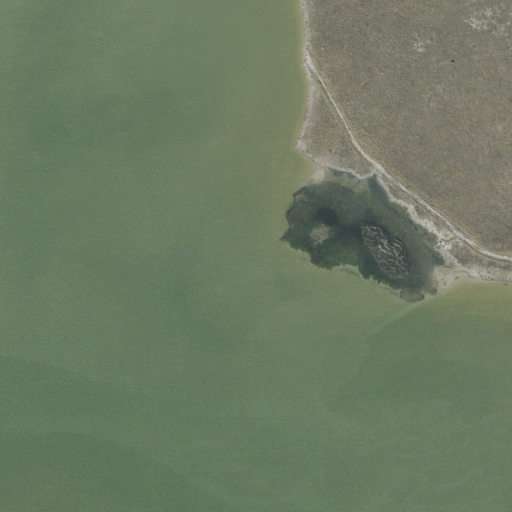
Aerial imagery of cape in Texas named Grassy Point containing open water, herbaceous wetlands, and grassland